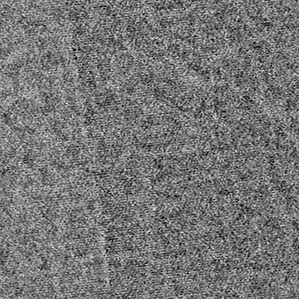
Label: frost